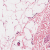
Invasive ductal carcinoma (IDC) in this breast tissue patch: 0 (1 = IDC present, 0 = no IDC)